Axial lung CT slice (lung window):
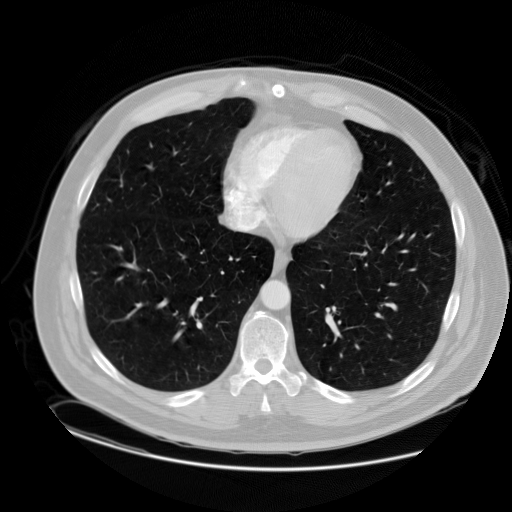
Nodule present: no